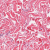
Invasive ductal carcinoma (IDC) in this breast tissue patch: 0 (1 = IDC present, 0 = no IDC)